Question: I am trying to use and understand the visualgc garbage collection monitoring tool for the first time. However, one of the multiple outputs on the graph, I couldn't make sense of. I tried this link which is an Oracle documentation on visualgc : - <URL>
Could not understand :

Graph showing compile time. I am confused with what it means by compile time. As per the documentation from above link it means that total time spent on compilation process but then why does it shows : 59 complies. Does JVM complie the code multiple times? Or 59 is just the kind of number of tasks JVM did to compile only once? I thought that code is complied only once.
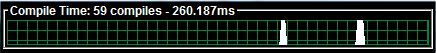
Answer: By "compilation" it is assumed that we're talking about Just-in-Time compilation of initially interpreted bytecode into native code. Yes, the same piece of Java bytecode may go through compilation several times. A familiar example is when a monomorphic call site's type assertion fails, forcing a recompile into a megamorphic call site. A method may have any number of call sites, so just this concern may cause any number of recompiles.
Also note that in modern architectures with dynamic bytecode generation, classes are often being generated, loaded, and unloaded as the program is running. This is another source of continuous JIT compilation.